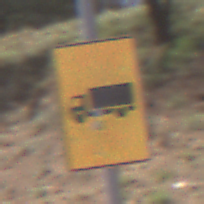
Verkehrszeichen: KFZZulaessigeGesamtmasse3Komma5TOhnePfeilsymbol
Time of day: Midday
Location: Outdoor (RoadRail)
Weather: Clear
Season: NotSpecified
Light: Natural